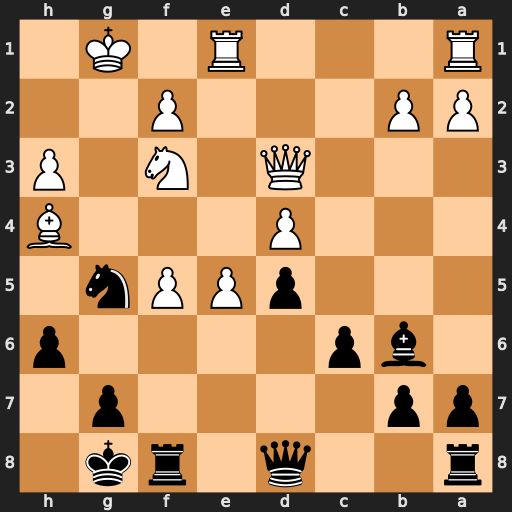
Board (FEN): r2q1rk1/pp4p1/1bp4p/3pPPn1/3P3B/3Q1N1P/PP3P2/R3R1K1
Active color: b
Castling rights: -
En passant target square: -
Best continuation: Nxf3+ Qxf3 Qxh4